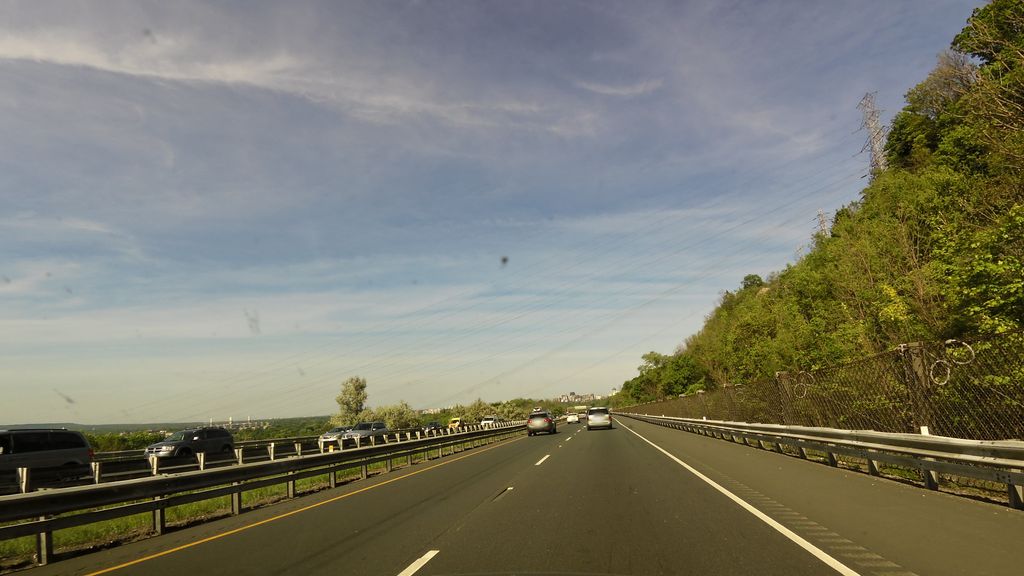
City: hamilton